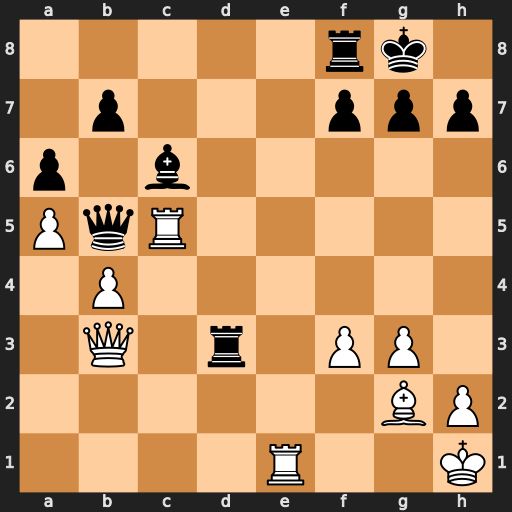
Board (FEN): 5rk1/1p3ppp/p1b5/PqR5/1P6/1Q1r1PP1/6BP/4R2K
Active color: w
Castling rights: -
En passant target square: -
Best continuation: Qb1 Rd6 Rxb5